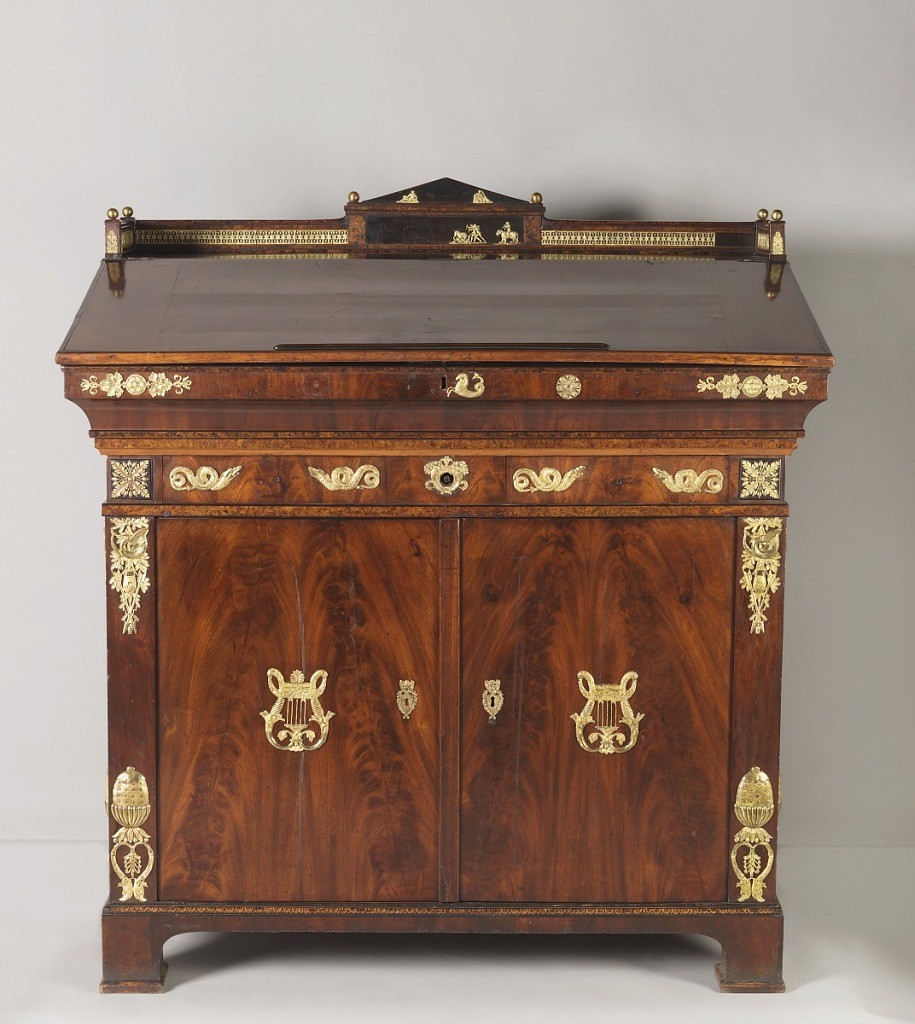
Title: Desk
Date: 19th century
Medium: Mahogany, burl walnut, burl elm, rosewood veneers, maple, pine, ash, gilt metal
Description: With slant front upper desk portion, with flame-grained matched mahogany veneers below a raised gilt-metal gallery with brass knop finials that elevates on racheted supports; the interior with contrasting maple writing surface and burl veneers and drawer fronts, with ormolu borders and document drawer fronts, the sides of the top with eagle and lyre mounts, resting on a cabinet base with matched flame-grained veneered doors with lyre form mounts at the centers of the front and sunburst on centers of the sides, trophy mounts on upper and  acorn mounts on lower corners, the interior with shelves, on square bracket feet below a band of branded leaf-tip decoration.